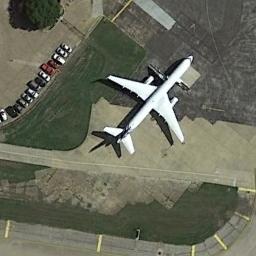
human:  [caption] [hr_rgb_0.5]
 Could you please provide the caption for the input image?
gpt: An airplane was parked  on the airport beside many cars .

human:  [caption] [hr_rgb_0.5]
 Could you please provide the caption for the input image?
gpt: There is a row of cars beside a white plane .

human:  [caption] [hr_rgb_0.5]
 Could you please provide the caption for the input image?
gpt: A plane parked on the colored open area and a parking lot beside .

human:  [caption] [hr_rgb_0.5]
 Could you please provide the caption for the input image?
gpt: An airplane is in the middle of the grass and many cars are beside the grass .

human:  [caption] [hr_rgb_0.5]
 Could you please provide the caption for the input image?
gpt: There are many cars and a plane around the grass .